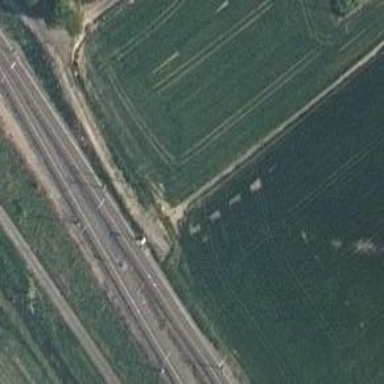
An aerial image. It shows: Railway track with continuous electrified contact line.